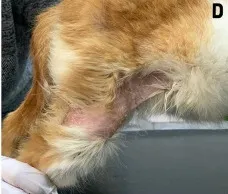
Clinical aspect of the 18-month-old male cat (case 1) before.
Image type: medical_photograph (skin_photograph)